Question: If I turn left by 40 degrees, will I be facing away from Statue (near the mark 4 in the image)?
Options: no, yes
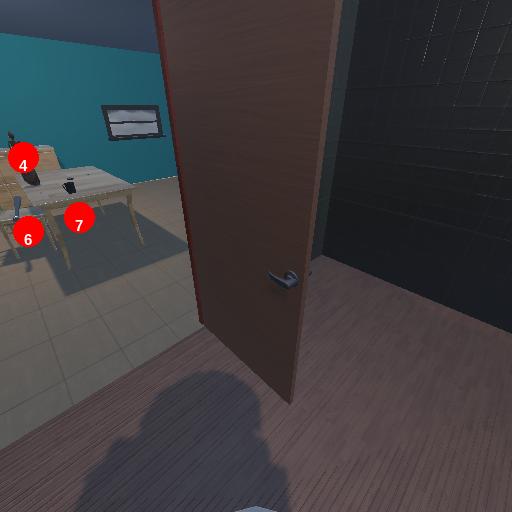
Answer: no